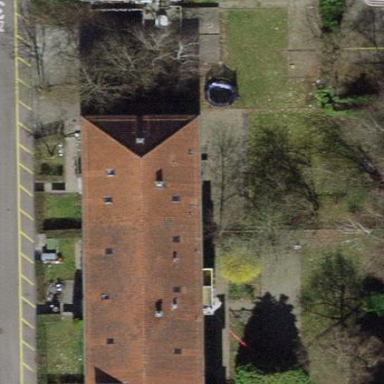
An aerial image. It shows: Tile-roofed apartment building.